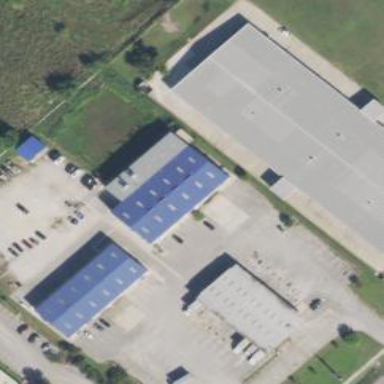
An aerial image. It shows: Warehouse.